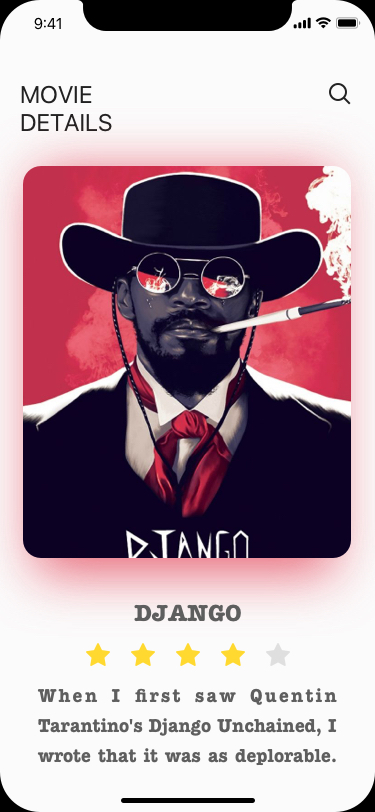
Text in this UI design:
MOVIE
DETAILS
DJANGO
When I first saw Quentin Tarantino's Django Unchained, I wrote that it was as deplorable. and delicious as a forbidden cigarette. This second time around I'm still dizzy, from something meaner than nicotine.